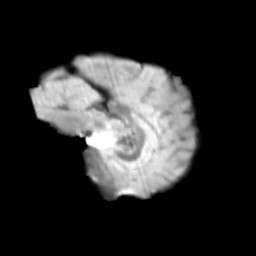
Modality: T2w
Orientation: sagittal
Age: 12
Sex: male
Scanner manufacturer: siemens
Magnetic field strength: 3 T
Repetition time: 3.8 s
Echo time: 0.07 s